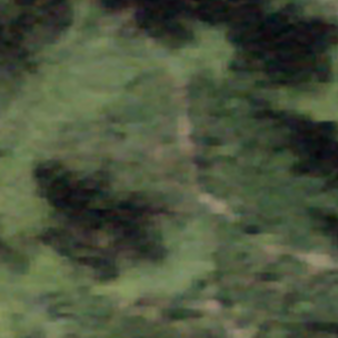
Label: other